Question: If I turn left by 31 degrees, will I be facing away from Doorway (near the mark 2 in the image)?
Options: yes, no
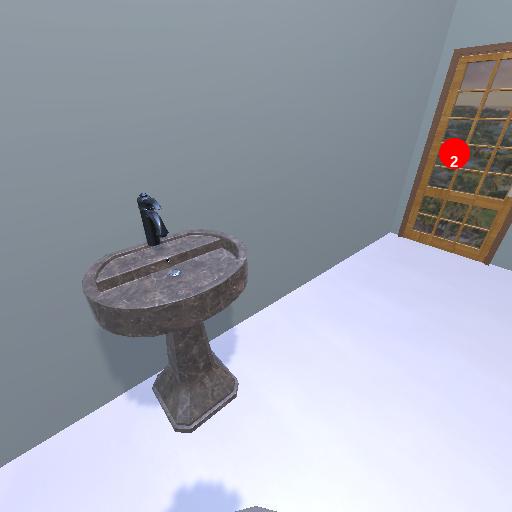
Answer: yes